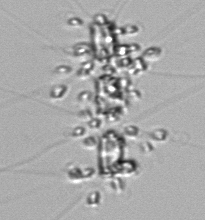
Label: Chaetoceros_didymus_TAG_external_flagellate